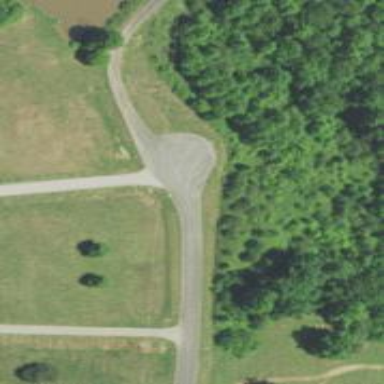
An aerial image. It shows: Turning circle on the road.